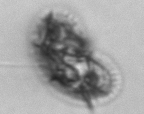
Label: Amylax